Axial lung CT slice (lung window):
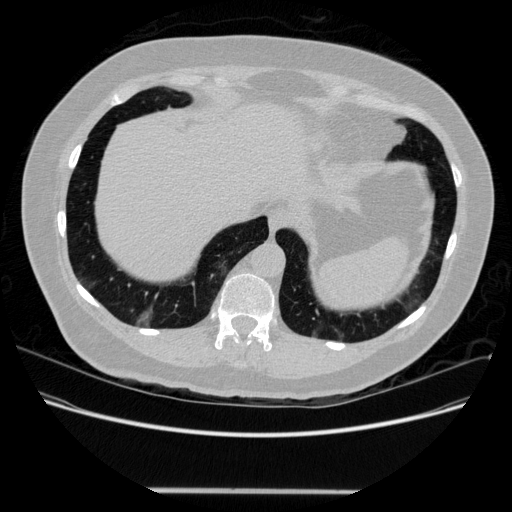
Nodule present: no